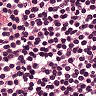
Metastatic tissue present: no